Field crop: maize
Growth stage: 2
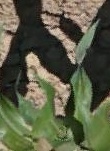
Species: maize